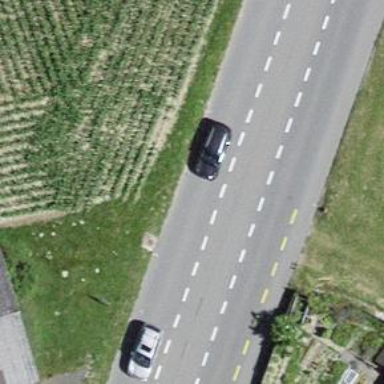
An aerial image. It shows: Secondary road.